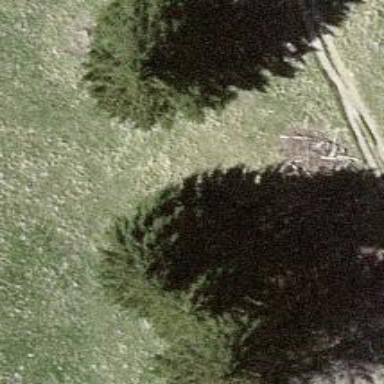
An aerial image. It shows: Beautiful tree in nature.